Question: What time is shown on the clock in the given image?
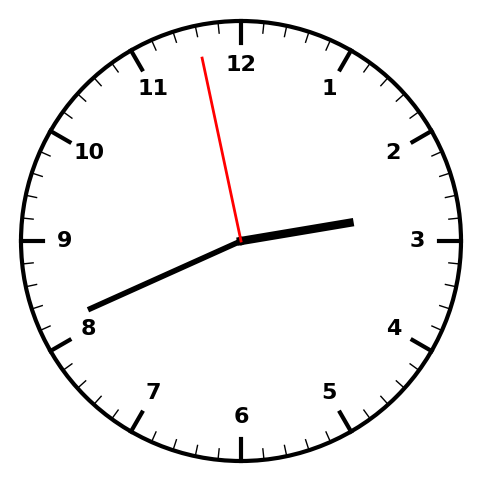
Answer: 02:40:58